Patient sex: M
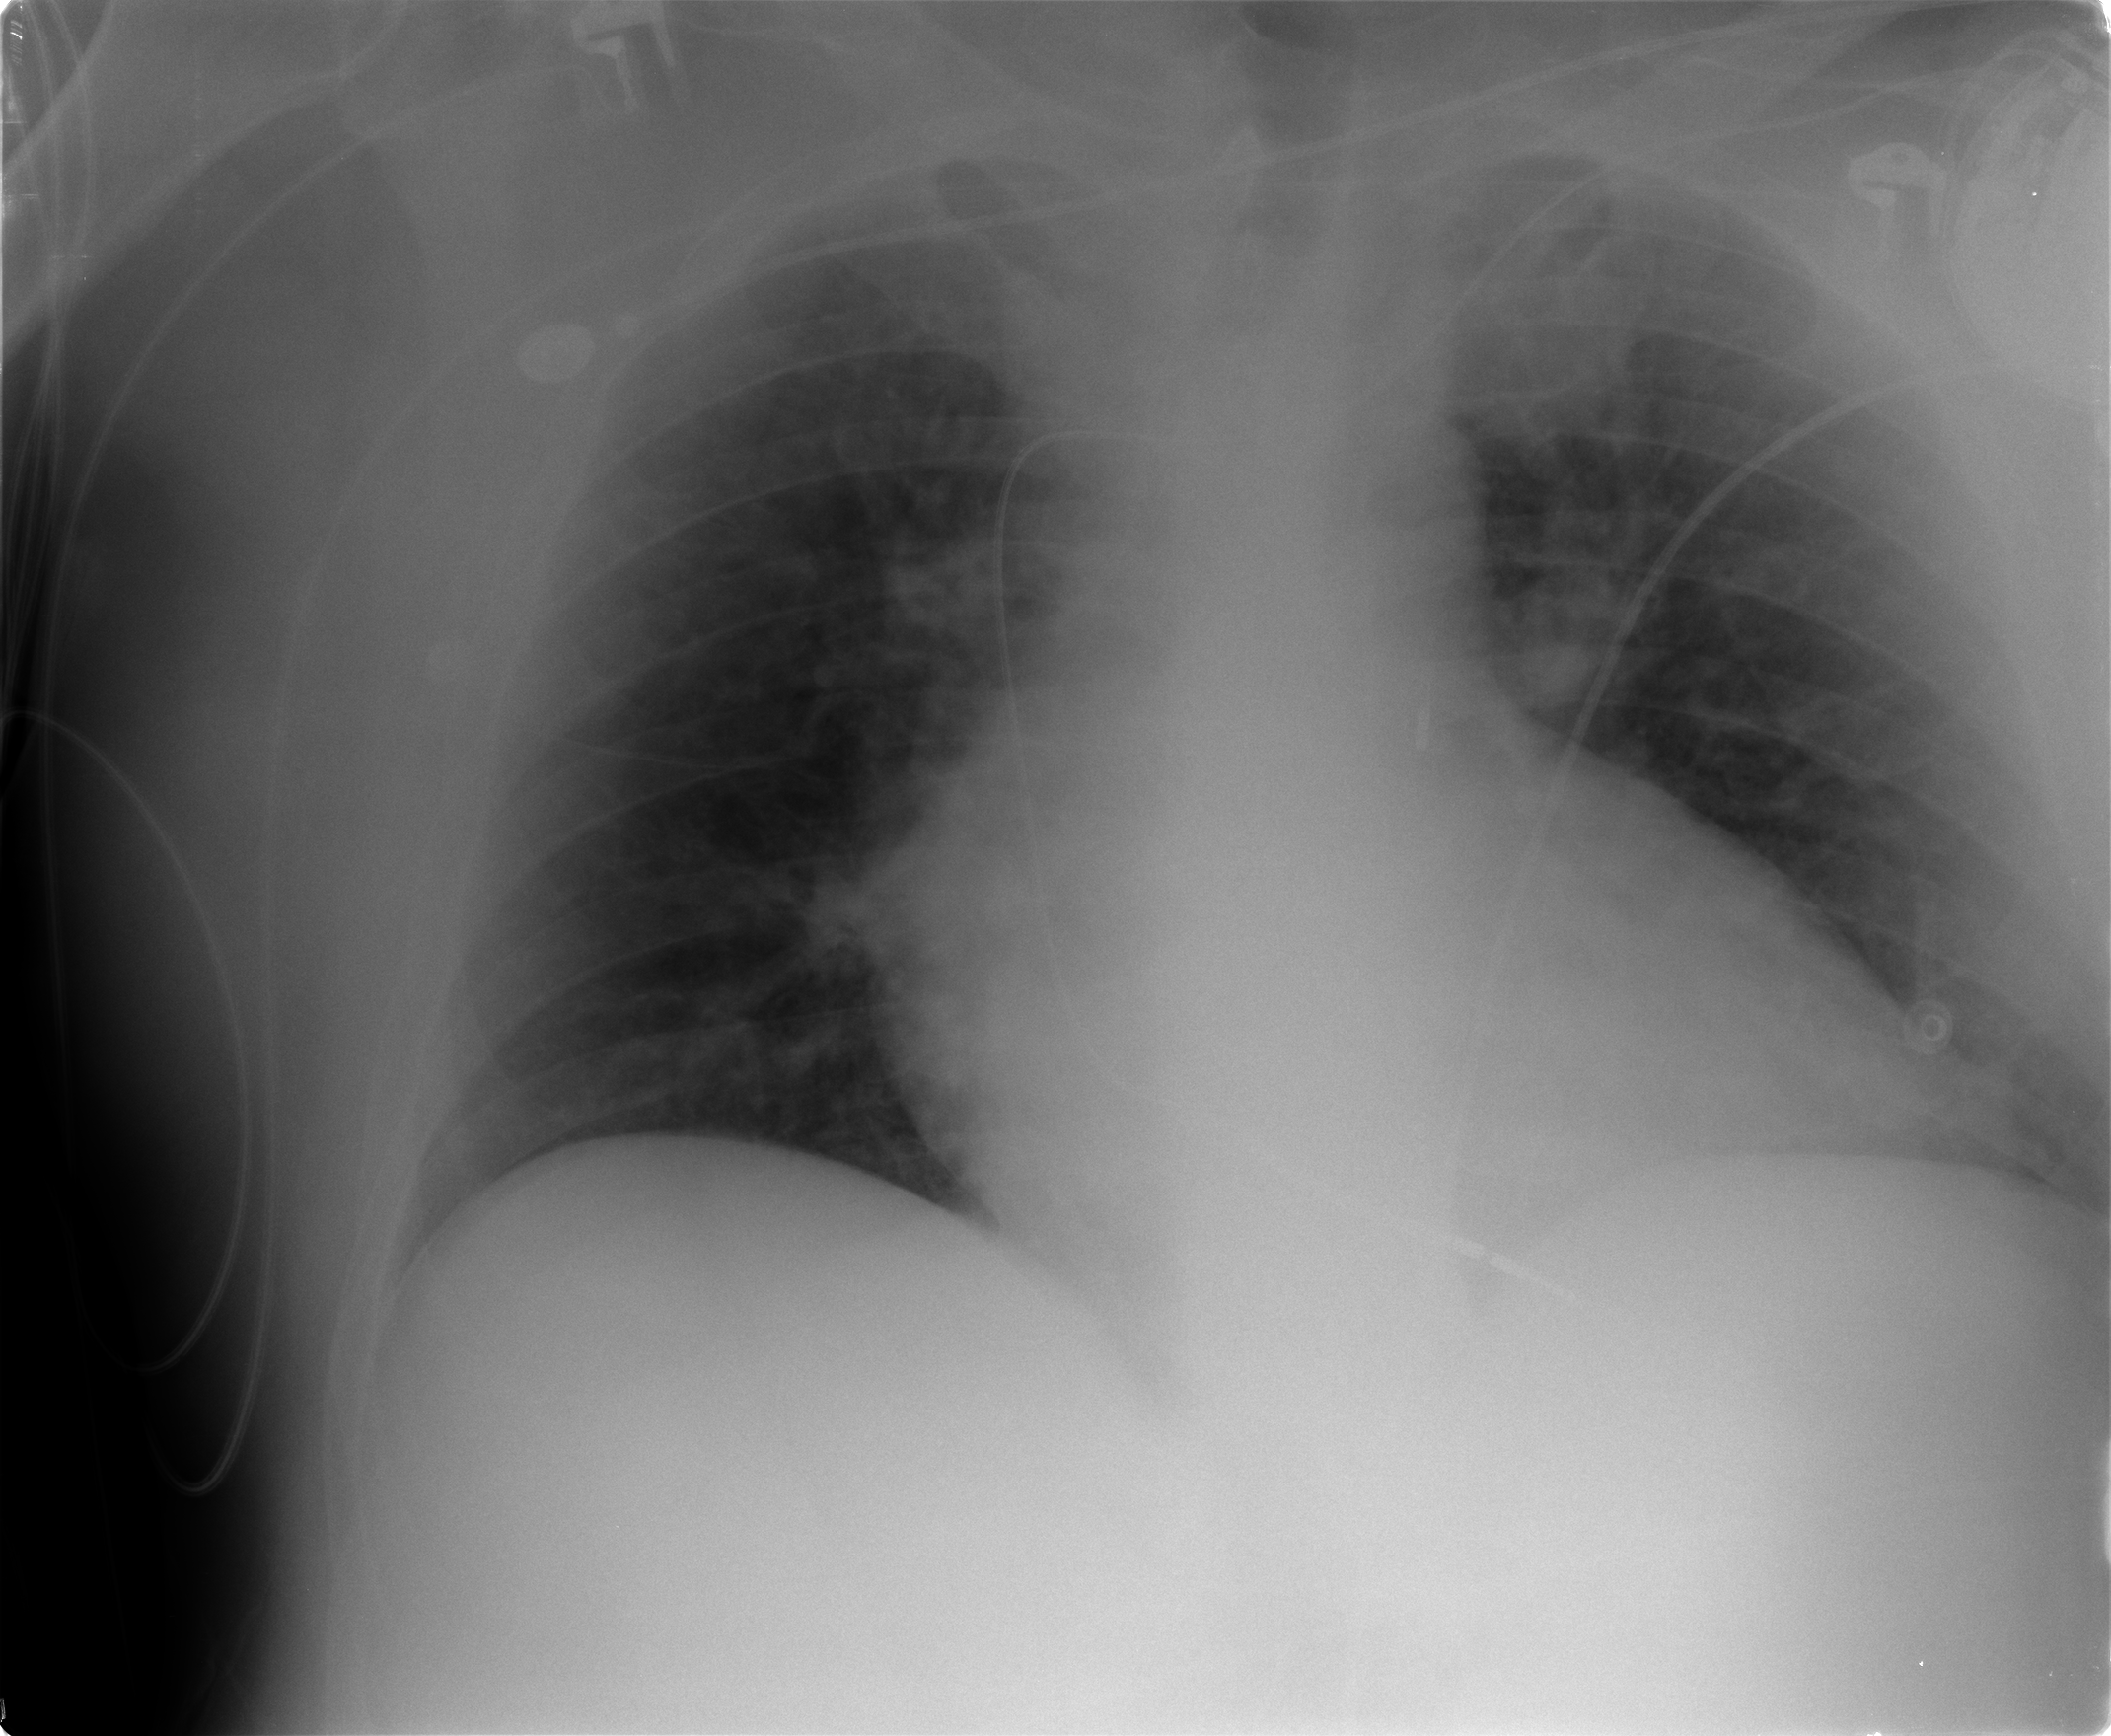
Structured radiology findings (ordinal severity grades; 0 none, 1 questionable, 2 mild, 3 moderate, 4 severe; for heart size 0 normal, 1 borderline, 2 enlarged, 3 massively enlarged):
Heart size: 3
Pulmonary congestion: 2
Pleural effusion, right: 0
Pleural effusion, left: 0
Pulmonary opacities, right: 0
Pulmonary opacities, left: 0
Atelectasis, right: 0
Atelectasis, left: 0